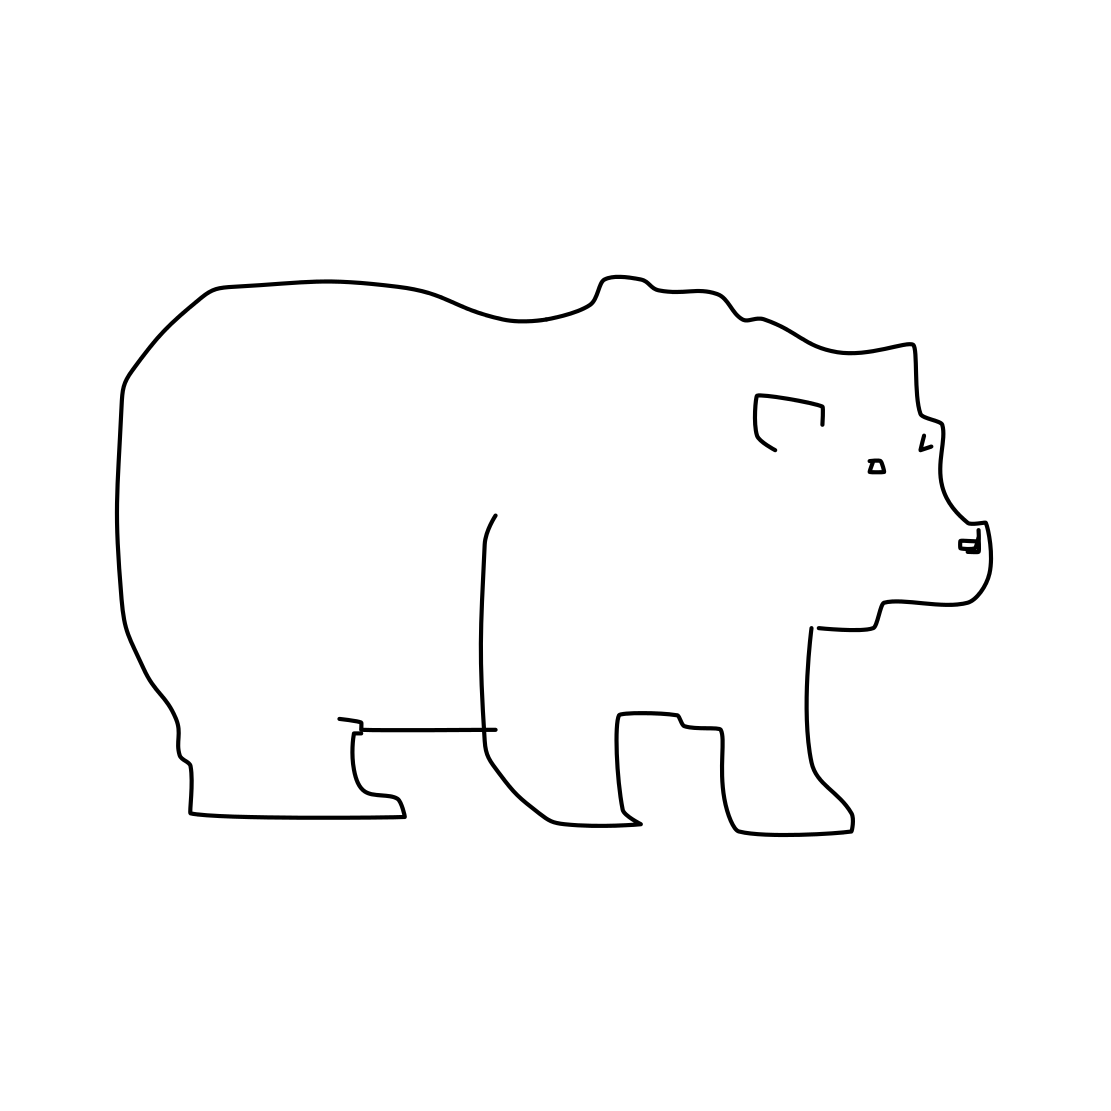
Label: bear (animal)